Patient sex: F
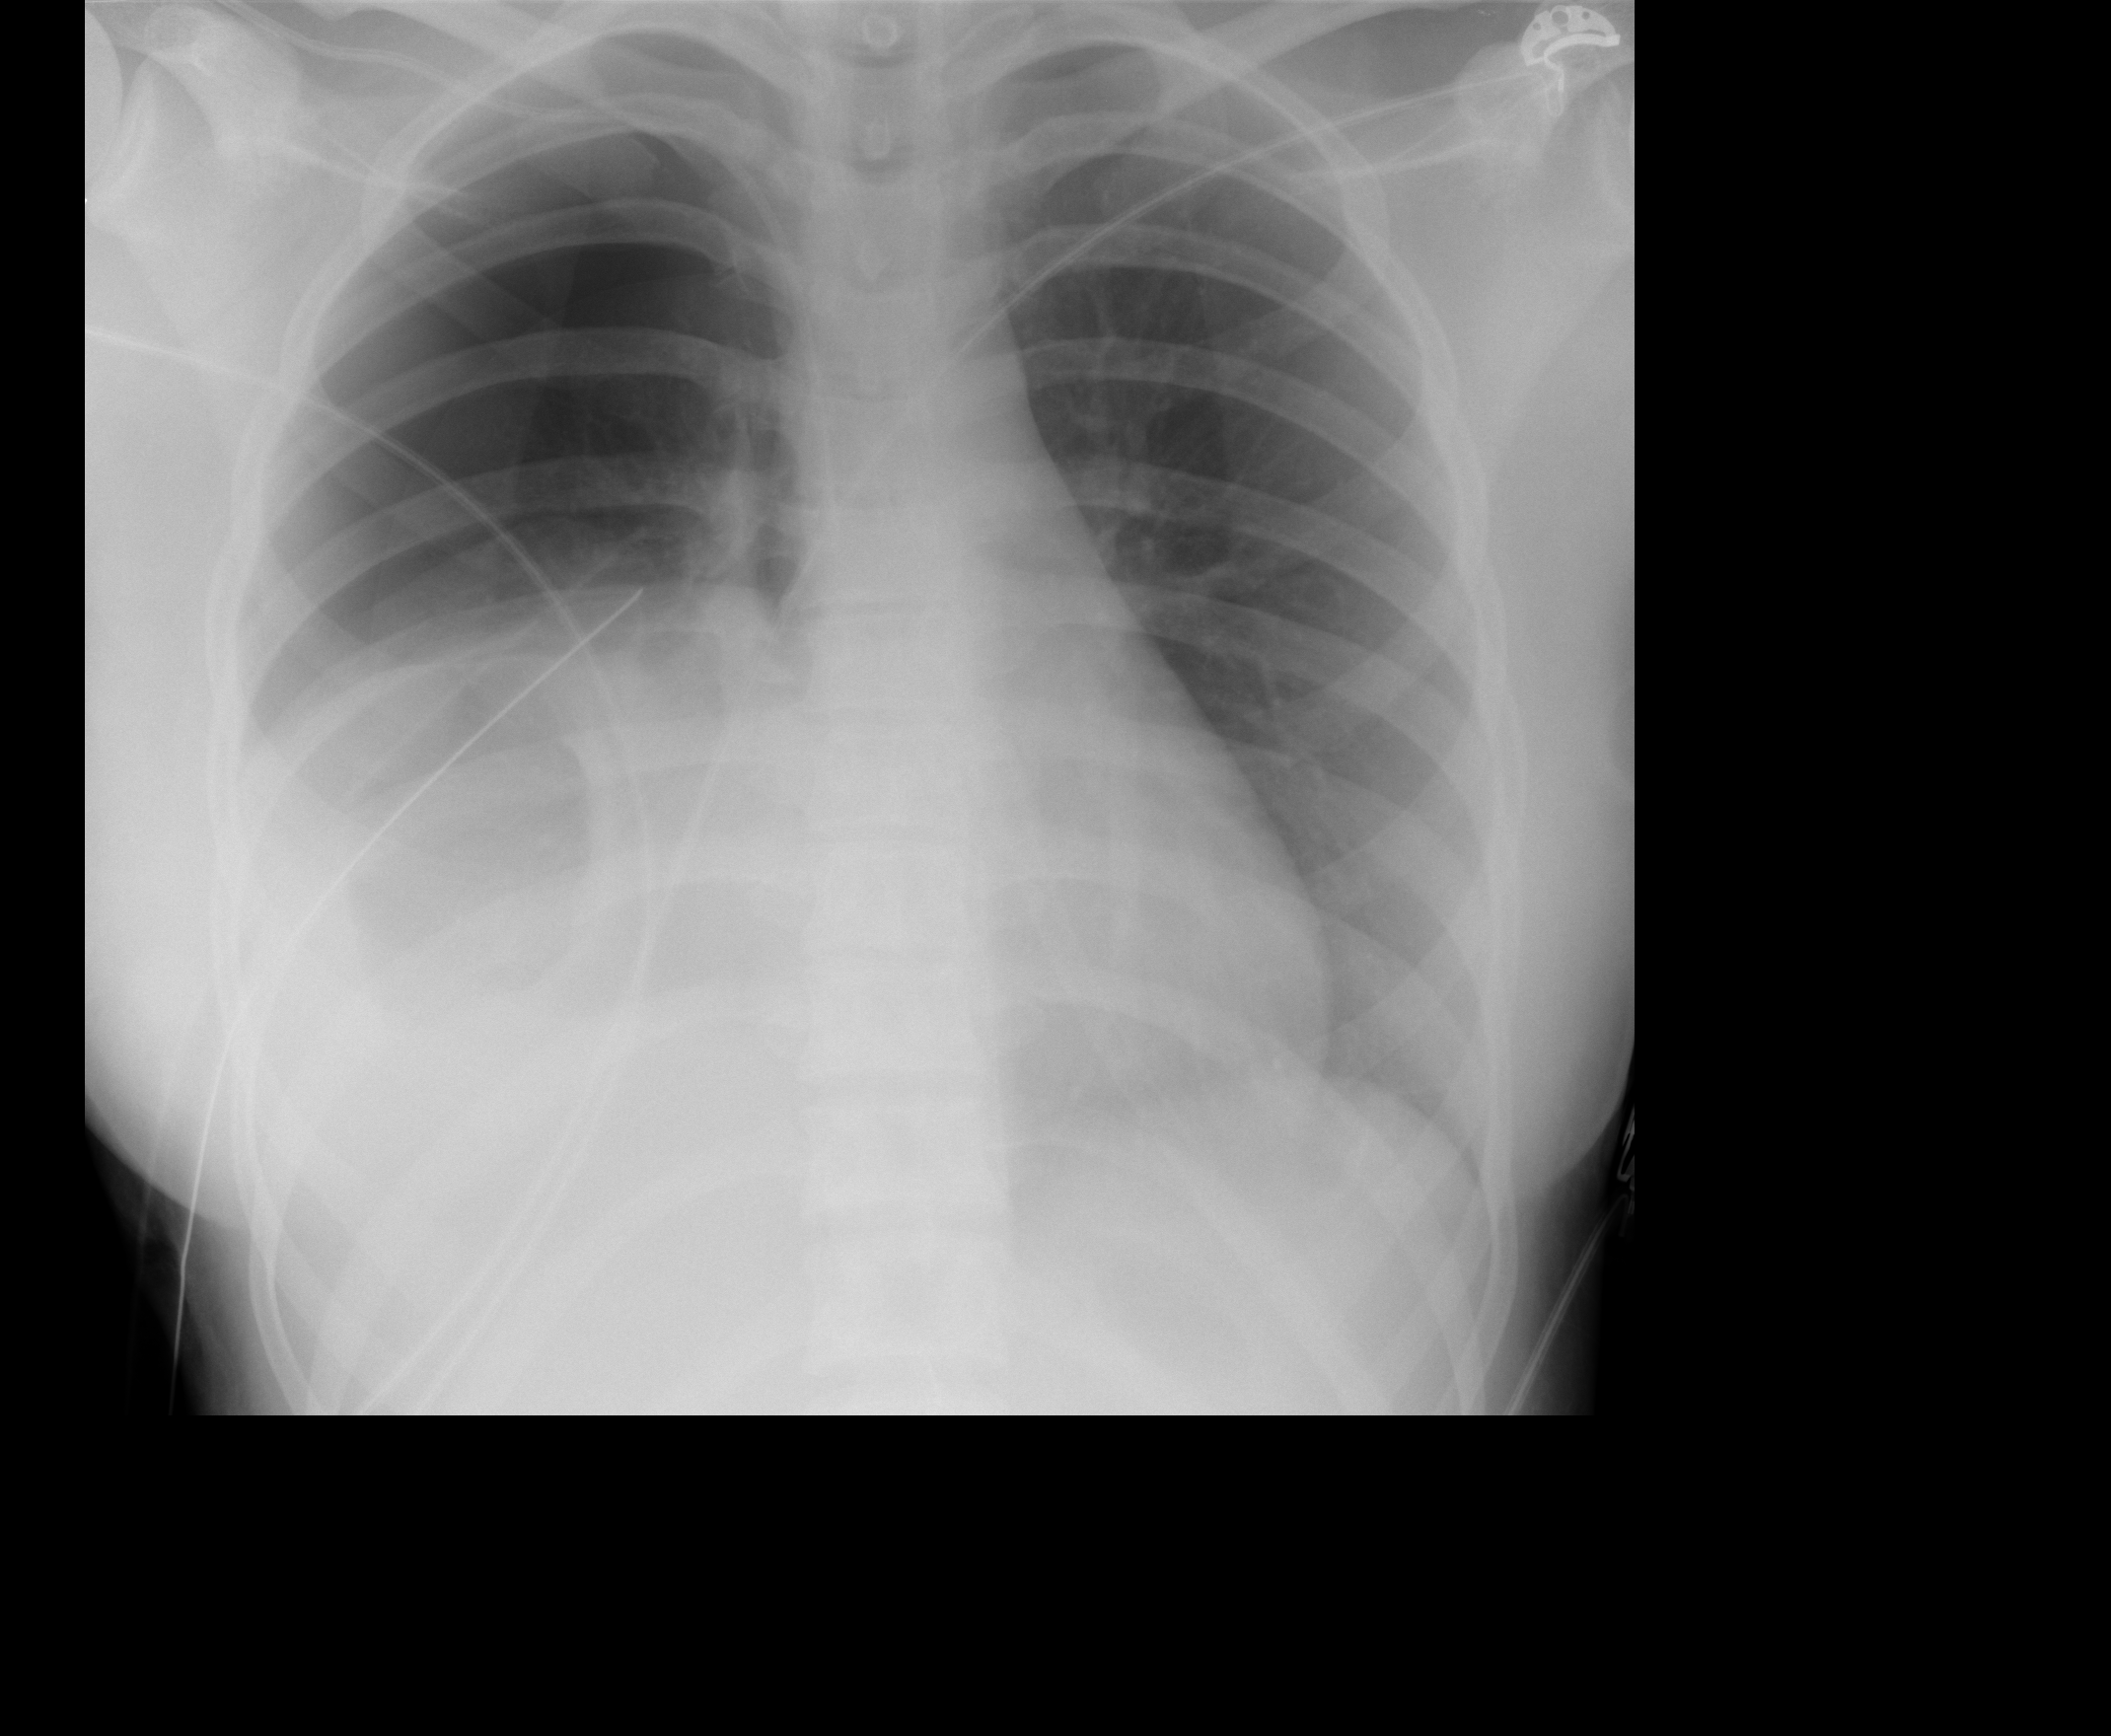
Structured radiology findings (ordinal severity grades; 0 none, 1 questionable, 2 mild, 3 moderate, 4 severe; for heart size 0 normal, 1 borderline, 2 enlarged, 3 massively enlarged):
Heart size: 0
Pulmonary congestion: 0
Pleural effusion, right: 2
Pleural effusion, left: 0
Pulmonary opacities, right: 0
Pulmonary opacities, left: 0
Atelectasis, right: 2
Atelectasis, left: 0